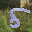
Label: 5